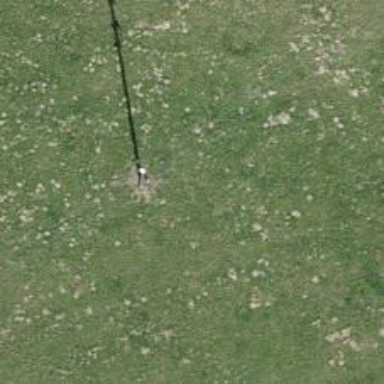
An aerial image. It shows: Power pole.